Question: Sometimes, the Google map does not load properly, and don't allow to insert a marker:

This is my code to create the map:
'''
var companyCreateMap;
var companyCreateMapInitialZoom = 7;
function companyLoadInitialMap()
{
companyCreateGeocoder = new google.maps.Geocoder();
var companyCreateInitialLocation = new google.maps.LatLng(companyCreateMapInitialCenterLat, companyCreateMapInitialCenterLng);
var companyCreateMapOptions = {
center: companyCreateInitialLocation,
zoom: companyCreateMapInitialZoom,
mapTypeId: google.maps.MapTypeId.ROADMAP
}
companyCreateMap = new google.maps.Map(document.getElementById(companyCreateMapCanvas), companyCreateMapOptions);
google.maps.event.addListener(companyCreateMap, 'click', updateMarkerCoordenatesOnClick);
companyCreateGetUserLocation();
}
function companyCreateGetUserLocation()
{
if (navigator.geolocation)
{
browserSupportFlag = true;
navigator.geolocation.getCurrentPosition(function (companyCreatePosition)
{
var companyCreateCenterLocation = new google.maps.LatLng(companyCreatePosition.coords.latitude, companyCreatePosition.coords.longitude);
companyCreateMap.setCenter(companyCreateCenterLocation);
companyCreateMap.setZoom(17);
companyCreateMarker = new google.maps.Marker({ position: companyCreateCenterLocation, map: companyCreateMap, animation: google.maps.Animation.DROP });
},
function (error)
{
// User did not accept to give location
//handleNoGeolocation(browserSupportFlag, error);
});
}
// Browser doesn't support Geolocation
else
{
browserSupportFlag = false;
//handleNoGeolocation(browserSupportFlag);
}
}
'''
This does not happen every time, only from time to time, and I get no errors in the console.
Any idea?
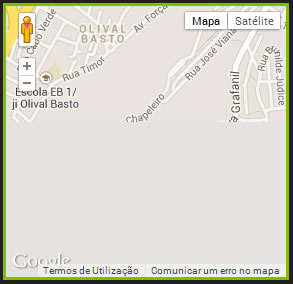
Answer: You need to trigger a map resize when the fade-in has completed.
'''
$('#map-canvas').fadeIn(200, function() {
// Trigger a map resize
google.maps.event.trigger(map, 'resize');
});
'''
<URL>